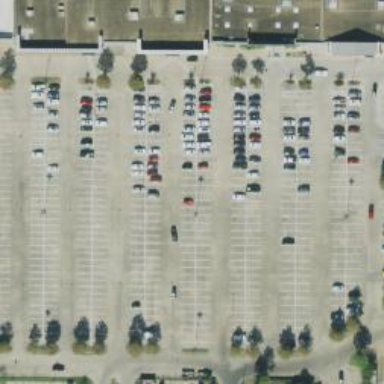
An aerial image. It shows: Parking space is available.